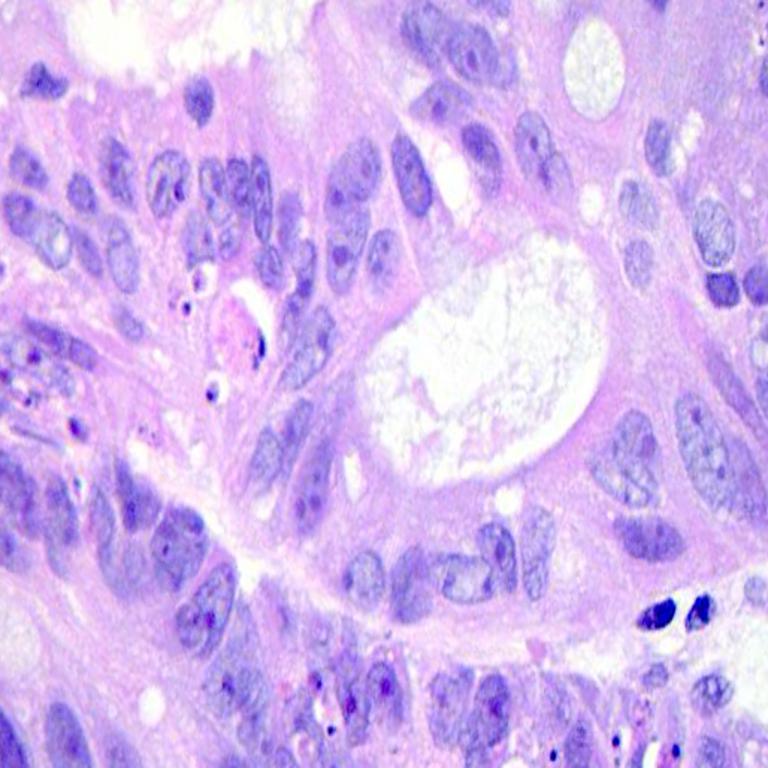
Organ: colon
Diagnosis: adenocarcinomas